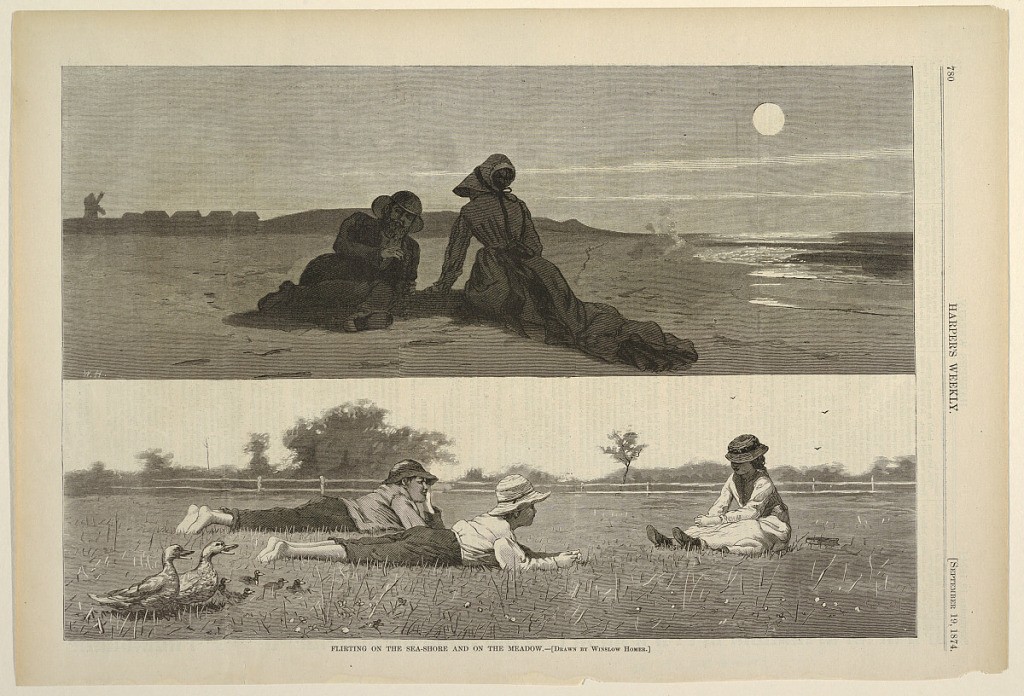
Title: Flirting on the Sea-Shore and on the Meadow
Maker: Winslow Homer, American, 1836–1910
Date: September 19, 1874
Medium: Wood engraving in black ink on paper
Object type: Print
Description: Upper half:  Middle-aged couple on the sand in moonlight.  Man is propped on elbow facing woman.  Woman is seated with back to viewer.  Lower half:  Two barefoot boys lying in a meadow facing seated girl at high noon.  Family of ducks in the lower left.